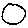
Label: moon